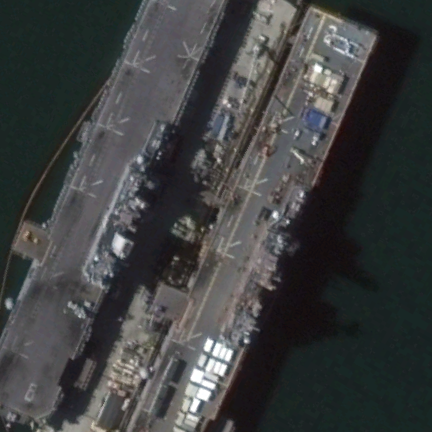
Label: Wasp-class_assault_ship